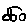
Label: car